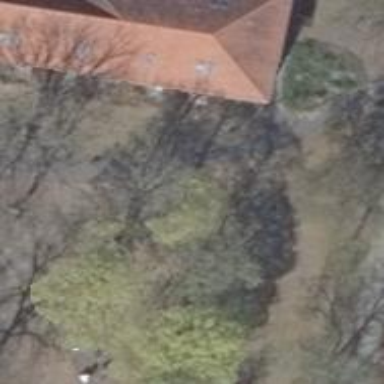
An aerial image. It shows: Semi-evergreen broadleaved tree.